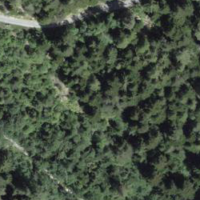
EUNIS habitat code: 43
Species observed at this site:
Euphorbia cyparissias
Saponaria ocymoides